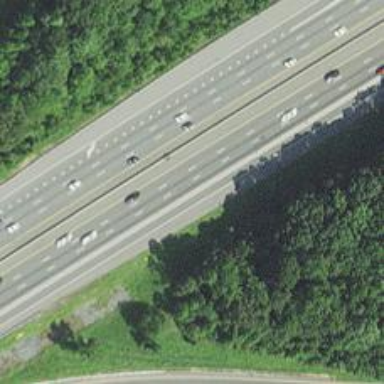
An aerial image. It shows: Motorway link.